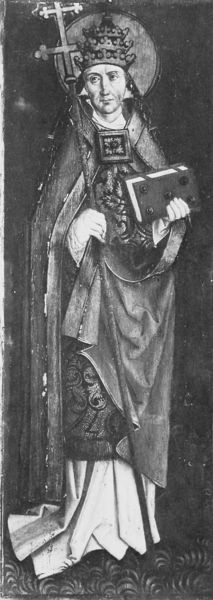
Titel: Rochus-Altar in St. Lorenz in Nürnberg
Künstler: Meister des Rochus-Altars
Standort: Nürnberg, St. Lorenz (EU - D - B)
Schlagwörter: gemälde, hand, umhang, handschuh, blick, bibel, halten, stehen, bildnis, boden, figur, gewand, mantel, brosche, krone, stab, papst, buch, kreuz, schwarzweiß, heiligenschein, nimbus, hanschuh, heiliger, tiara, schließe, aureole, quadratisch, kirchenvater, agraffe